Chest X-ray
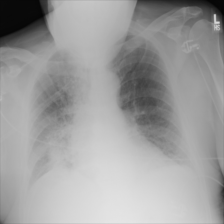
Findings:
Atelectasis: negative
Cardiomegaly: negative
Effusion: negative
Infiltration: positive
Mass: negative
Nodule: negative
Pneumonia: negative
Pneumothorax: negative
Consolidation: negative
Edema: negative
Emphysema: negative
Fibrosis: negative
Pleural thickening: negative
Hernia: negative